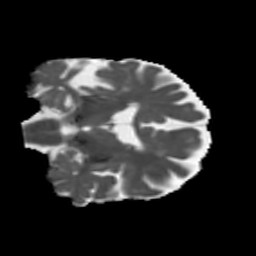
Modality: MD
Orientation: coronal
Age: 73
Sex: female
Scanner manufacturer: siemens
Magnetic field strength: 3 T
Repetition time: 5.47 s
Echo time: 0.0854 s